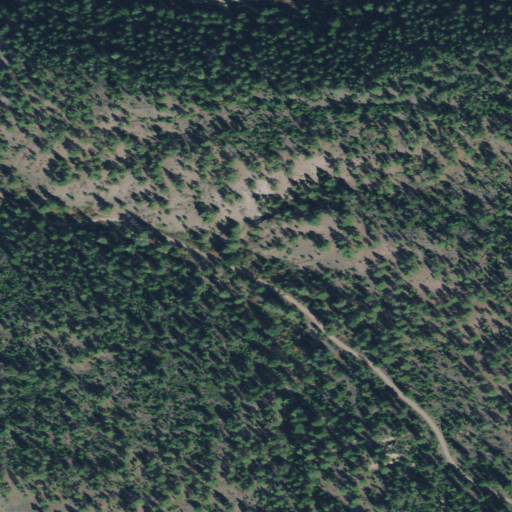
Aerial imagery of valley in Montana named Gennian Gulch containing evergreen forest and low intensity development